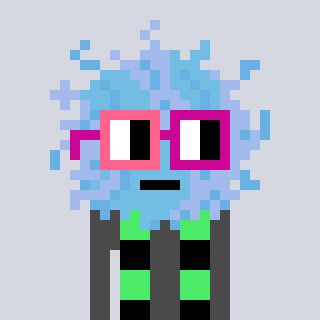
a pixel art character with square pink and red glasses, a lint-shaped head and a grayscale-colored body on a cool background